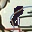
Label: 8